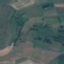
Land use / land cover class: Pasture